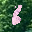
Label: 6